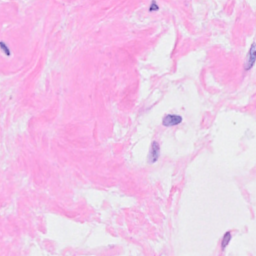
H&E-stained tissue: Breast